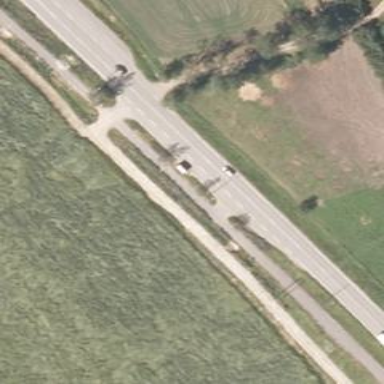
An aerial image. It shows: Asphalt cycleway.